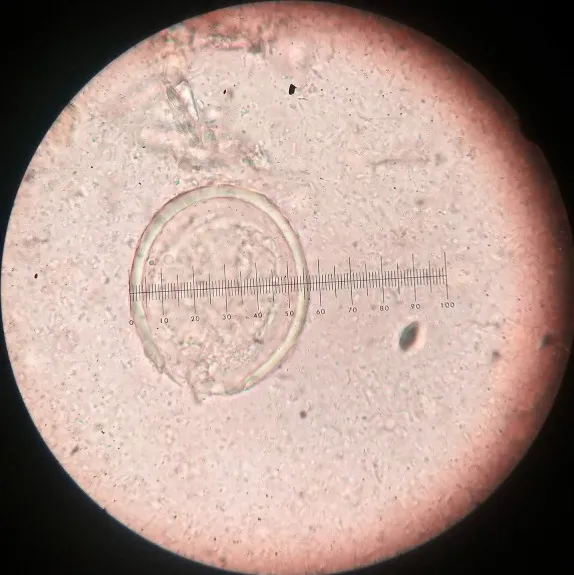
Length of S. japonicum egg (x100).
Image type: pathology (gram)